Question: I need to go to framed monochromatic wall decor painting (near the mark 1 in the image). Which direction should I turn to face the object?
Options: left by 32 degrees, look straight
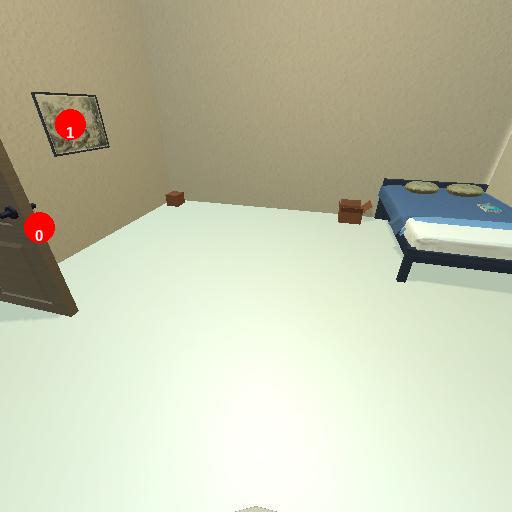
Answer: left by 32 degrees